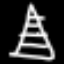
Label: The Eiffel Tower